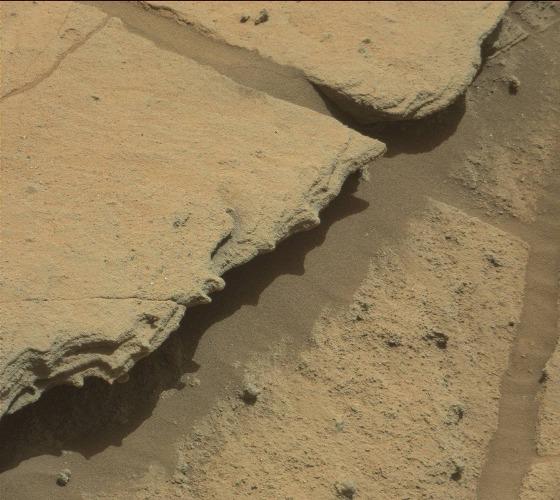
Terrain classes present: Bedrock, Gravel / Sand / Soil, Rock, Shadow